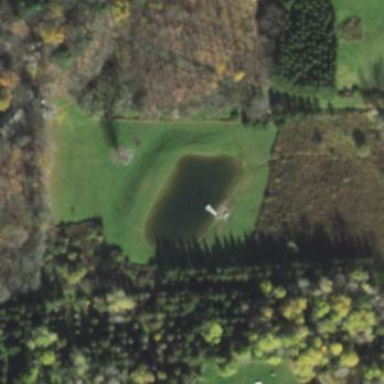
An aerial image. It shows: Water pond surrounded by natural water.